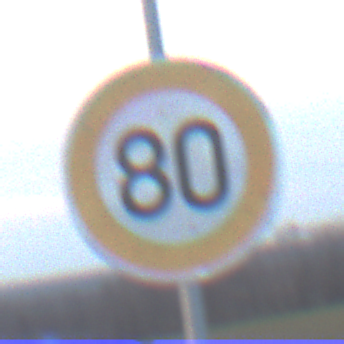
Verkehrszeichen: Geschwindigkeit80
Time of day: SunriseSunset
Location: Outdoor (Nature)
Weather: PartlyCloudy
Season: NotSpecified
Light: Natural